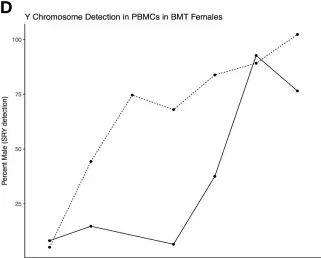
Engraftment parameters of Severe Combined Immunodeficiency (SCID) pigs after opposite sex, 100% MHC matched donor bone marrow transplantation. Only applicable to female recipients of male donor cells, pig SRY gene expression (detection of Y Chromosome) was determined as a percentage of sample from. Isolated PBMCs.
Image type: pathology (masson_trichrome)